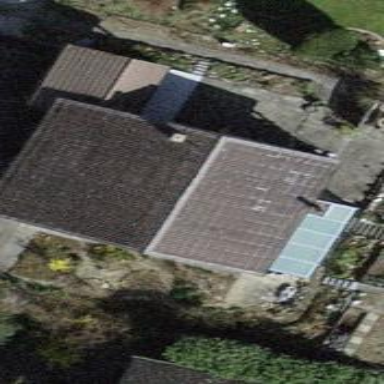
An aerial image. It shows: Building with tile roof.